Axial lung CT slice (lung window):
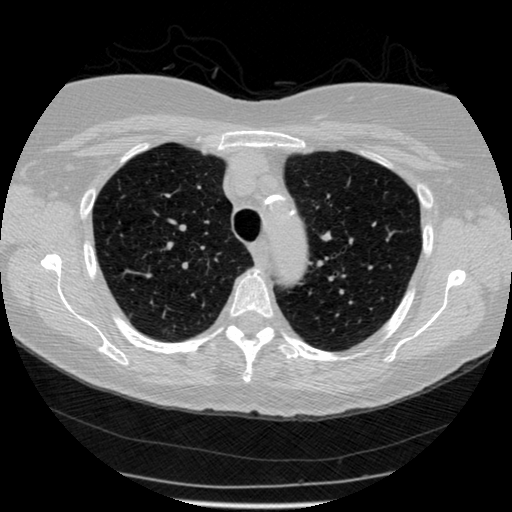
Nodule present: no